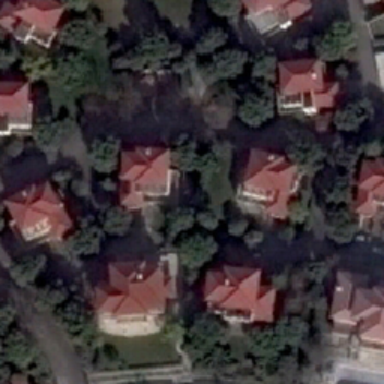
A red house is scattered in a green tree .